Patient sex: F
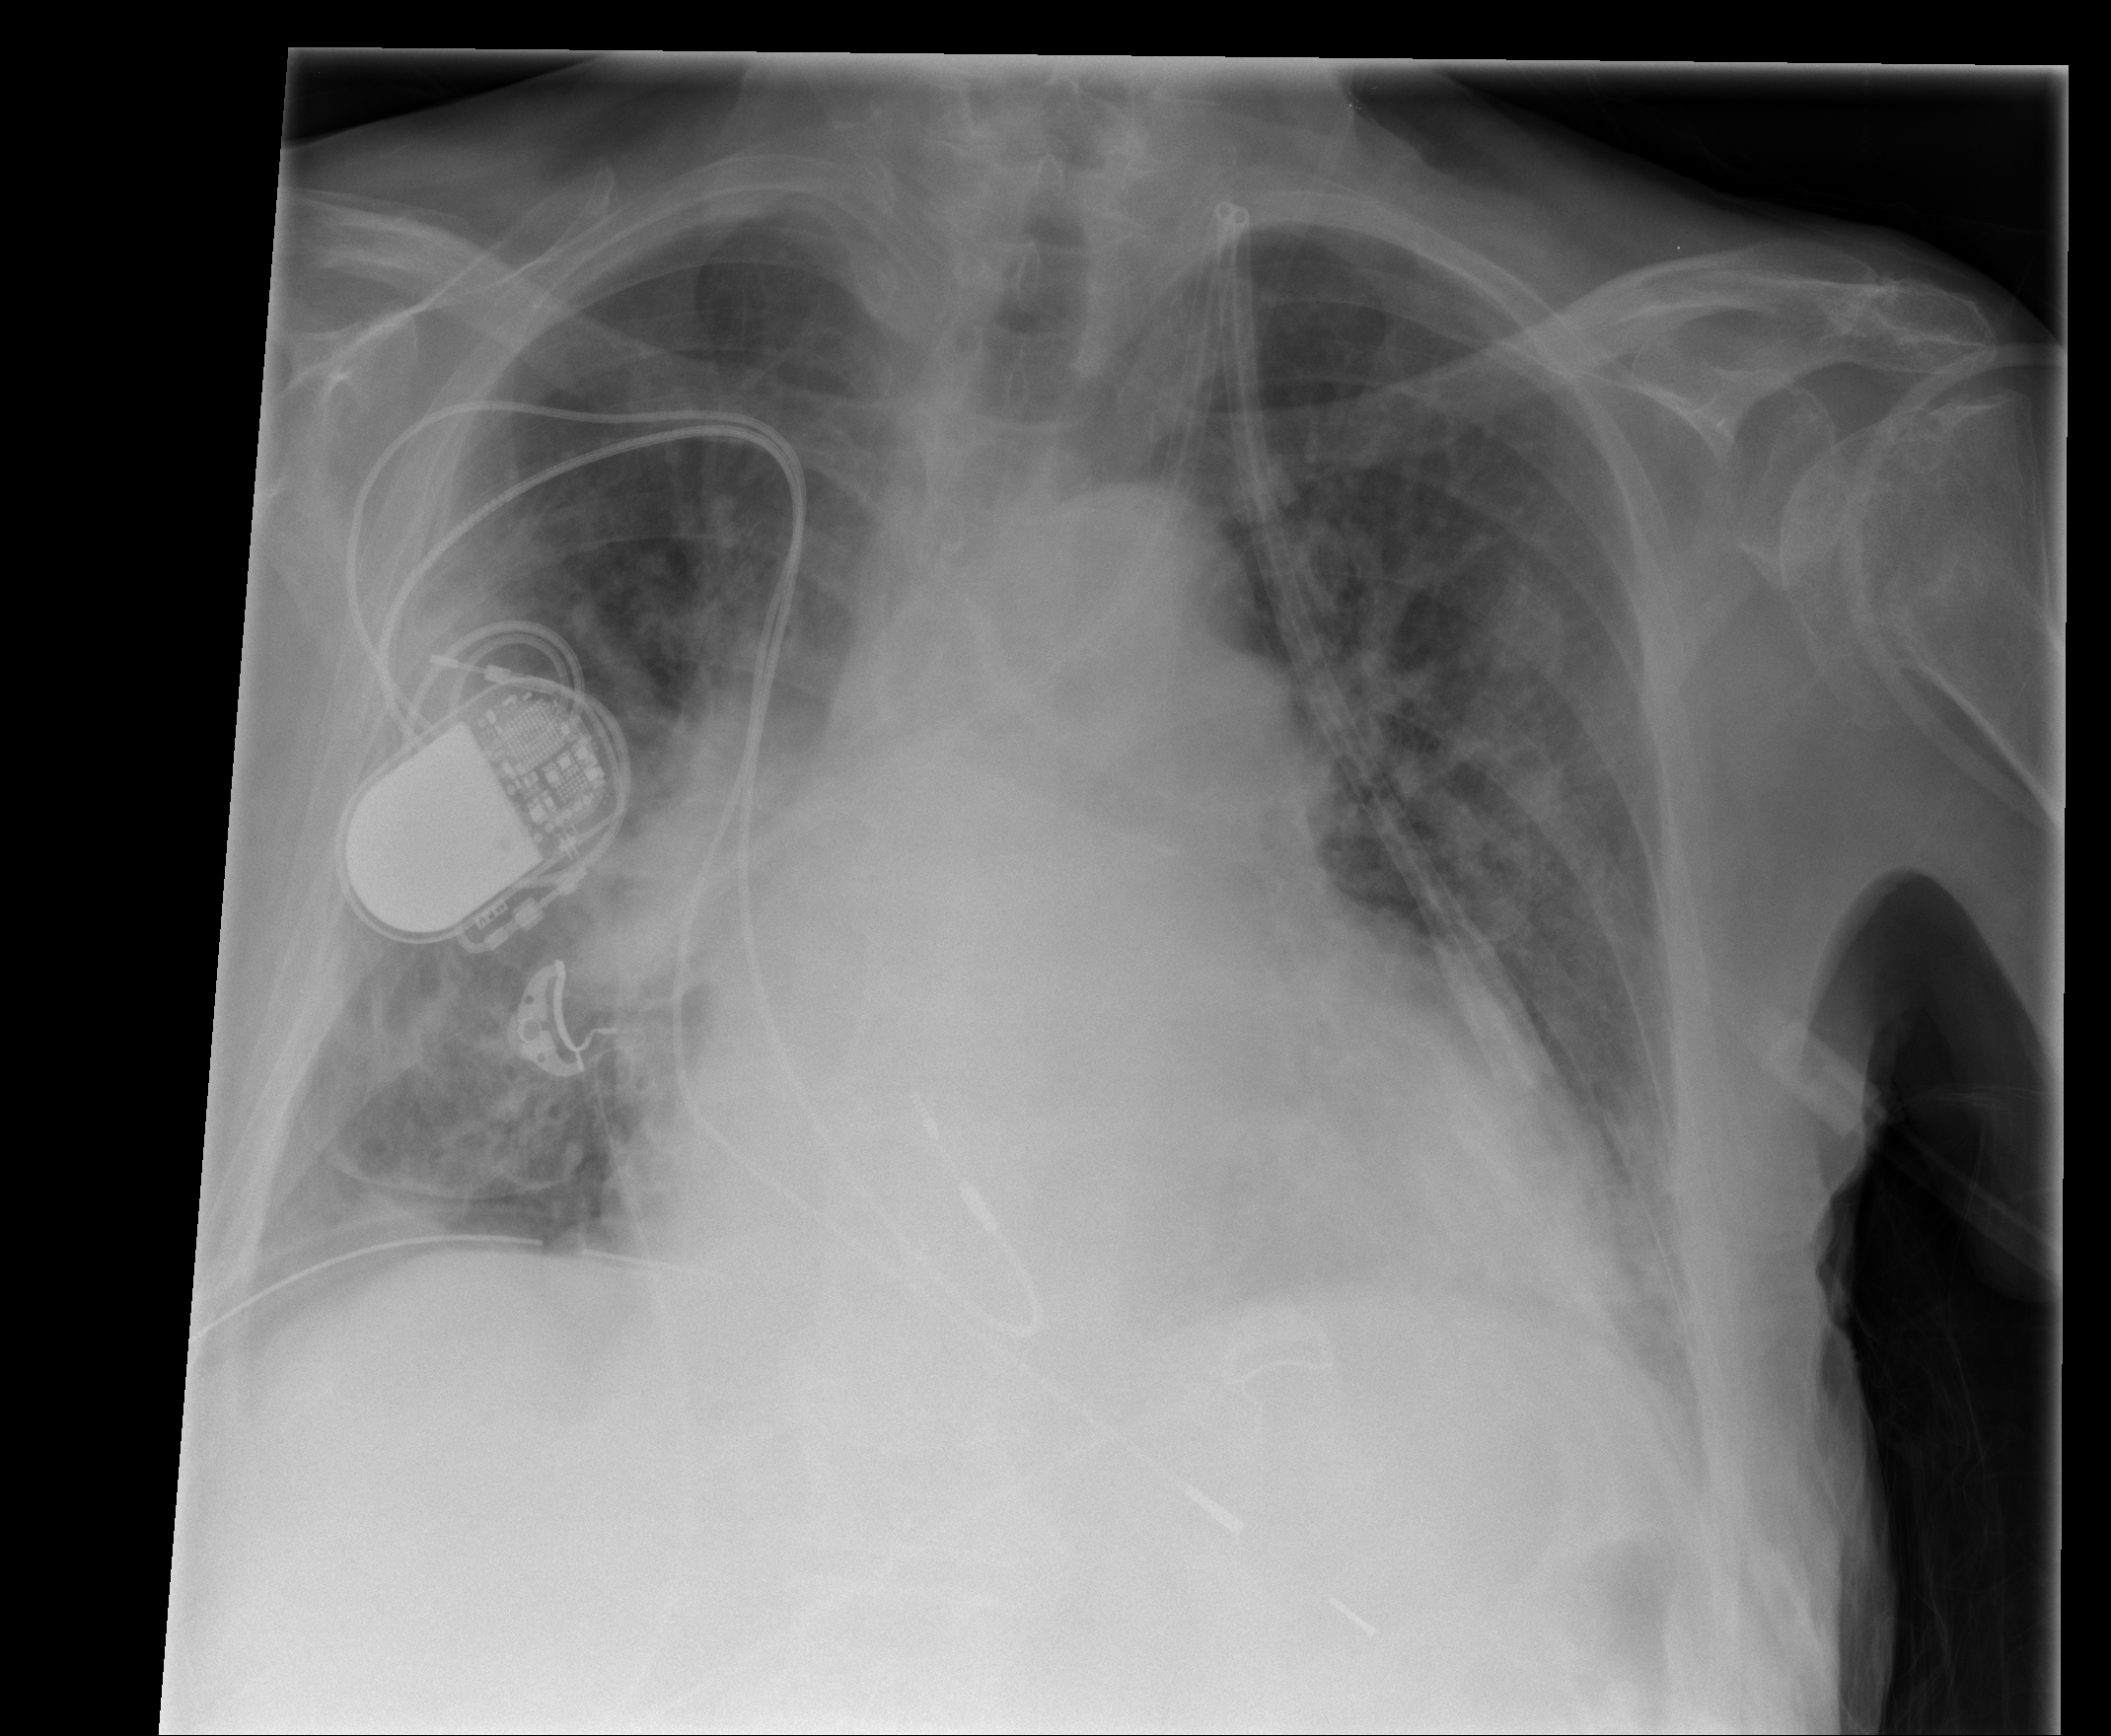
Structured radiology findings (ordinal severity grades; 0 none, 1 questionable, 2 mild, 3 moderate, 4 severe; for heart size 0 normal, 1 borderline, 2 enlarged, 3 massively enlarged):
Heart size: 2
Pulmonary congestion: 3
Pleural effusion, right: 0
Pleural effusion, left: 0
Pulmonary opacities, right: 2
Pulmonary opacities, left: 2
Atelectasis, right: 2
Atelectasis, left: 2